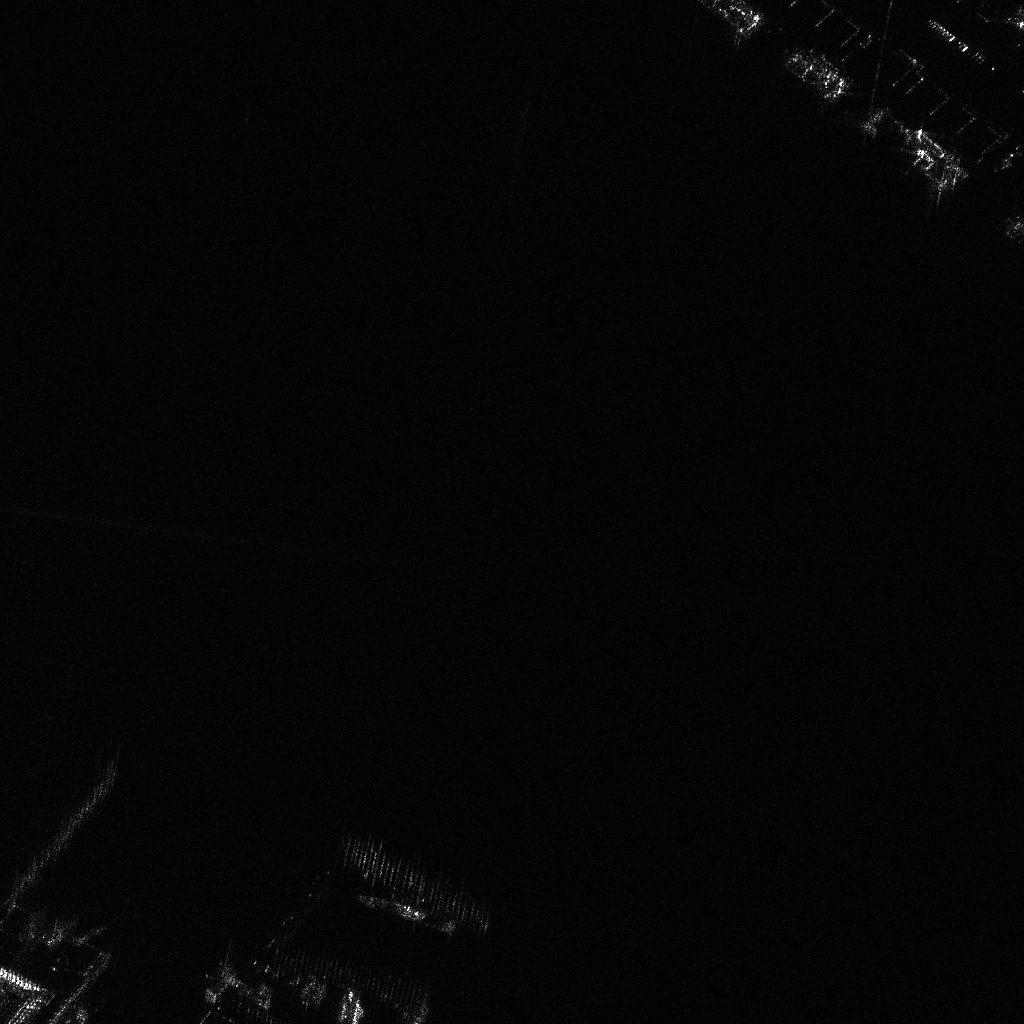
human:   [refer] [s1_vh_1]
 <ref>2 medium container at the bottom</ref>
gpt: <box>[[34, 96, 35, 100, 9], [34, 87, 43, 89, 21]]</box>

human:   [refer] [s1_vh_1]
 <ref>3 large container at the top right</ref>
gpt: <box>[[66, -1, 74, 2, 43], [86, 14, 93, 17, 43], [75, 5, 82, 8, 40]]</box>